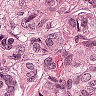
Metastatic tissue present: yes